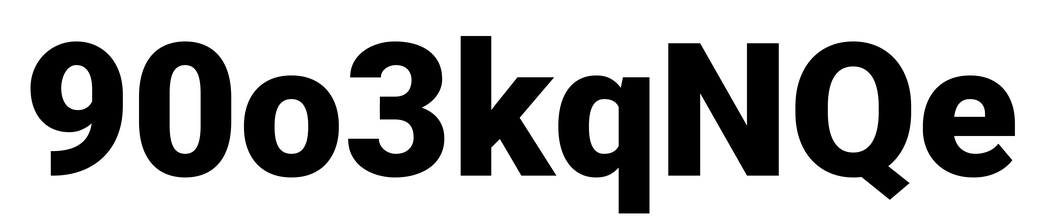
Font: Roboto_Black